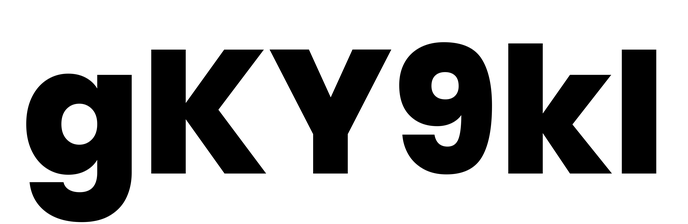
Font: Poppins-ExtraBold